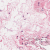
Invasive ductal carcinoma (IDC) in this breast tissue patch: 0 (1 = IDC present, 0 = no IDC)